Question: I have a random string like this:
2|TSB;1|NoA;17|IPR;3|RNA;1|NVM;6|OTH;13|UEE
The output need to go in a table like this:
'''
<html xmlns:exsl="http://exslt.org/common">
<head>
</head>
<body>
<table border="1">
<tr>
<td>2</td>
<td>-</td>
<td>TSB</td>
<td></td>
<td></td>
<td>-</td>
<td>OSA</td>
<td></td>
<td>17</td>
<td>-</td>
<td>IP</td>
<td></td>
<td>1</td>
<td>-</td>
<td>NoAgent</td>
<td colspan="4"></td>
</tr>
<tr>
<td></td>
<td>-</td>
<td>LO</td>
<td></td>
<td>13</td>
<td>-</td>
<td>UEE</td>
<td></td>
<td></td>
<td>-</td>
<td>MES</td>
<td></td>
<td>1</td>
<td>-</td>
<td>NoVM</td>
<td colspan="4"></td>
</tr>
<tr>
<td></td>
<td>-</td>
<td>SIT</td>
<td></td>
<td>3</td>
<td>-</td>
<td>RNA</td>
<td></td>
<td></td>
<td>-</td>
<td>NSR</td>
<td></td>
<td></td>
<td>-</td>
<td>ITF</td>
<td>6</td>
<td>-</td>
<td>OTH</td>
</tr>
</table>
</body>
</html>
'''
What creates a table like this

The string has sometimes more information sometimes less.
examples are:
- - -
Summary:
The order in the input string can be random but the output table needs to be as in the provided table.
Listed table has 3 rows with 4 columns of each 3 cells separated by an empty cell but I might want to change this to 4 rows with 3 columns of each 3 cells separated by an empty cell.
The output is created from inside a template. The xsl uses apply and calls several templates to create the output where this table will be part of.
The data is included from an external file like this:
'''
<xsl:apply-templates select="document('file://LocalHost/DATA/DialStatsExamp.xml')" mode="my-mode">
<xsl:with-param name="WGroup" select="$WG" />
<xsl:with-param name="CSII" select="$CurrentShiftInboundInteractions" />
</xsl:apply-templates>
'''
I struggle to extract the concatenated string into the table all attempts made result in a random order of how the parameters are extracted using logic like this:
'''
<xsl:template name="divideSemiColonVariables">
<xsl:param name="to-be-divided"/>
<xsl:param name="delimiter"/>
<xsl:choose>
<xsl:when test="contains($to-be-divided,$delimiter)">
<xsl:value-of select="substring-before($to-be-divided,$delimiter)"/>
<xsl:text>,</xsl:text>
<xsl:call-template name="divideSemiColonVariables">
<xsl:with-param name="to-be-divided" select="substring-after($to-be-divided,$delimiter)"/>
<xsl:with-param name="delimiter" select="','"/>
</xsl:call-template>
</xsl:when>
<xsl:otherwise>
<xsl:value-of select="$to-be-divided"/>
</xsl:otherwise>
</xsl:choose>
'''
Note: The above code is an simplified version of what I use.
Any suggestions of how I could approach this problem in a different way getting the required result would be appreciated.
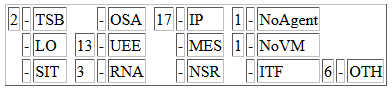
Answer: I couldn't understand how to refer to the input string. In the following example, it is referred to as "yourstring".
The idea here is to tokenize the input string into nodes that can then be called by name. The tokenizing template creates a node-set that looks like this:
'''
<token name="TSB">2</token>
<token name="NoA">1</token>
<token name="IPR">17</token>
<token name="RNA">3</token>
<token name="NVM">1</token>
<token name="OTH">6</token>
<token name="UEE">13</token>
'''
With this in place, you can call the required datum exactly where you need it, simply by:
'''
xsl:value-of select="$data-set[@name='xyz']"/>
'''
Here's an example for the first row of your table:
'''
<xsl:stylesheet version="1.0"
xmlns:xsl="http://www.w3.org/1999/XSL/Transform"
xmlns:exsl="http://exslt.org/common"
extension-element-prefixes="exsl">
<xsl:output method="xml" omit-xml-declaration="yes" version="1.0" encoding="utf-8" indent="yes"/>
<xsl:variable name="data">
<xsl:call-template name="tokenize">
<xsl:with-param name="string" select="yourstring"/>
</xsl:call-template>
</xsl:variable>
<xsl:variable name="data-set" select="exsl:node-set($data)/token" />
<xsl:template match="/">
<table border="1">
<tr>
<td><xsl:value-of select="$data-set[@name='TSB']"/></td>
<td>-</td>
<td>TSB</td>
<td></td>
<td></td>
<td>-</td>
<td>OSA</td>
<td></td>
<td><xsl:value-of select="$data-set[@name='IPR']"/></td>
<td>-</td>
<td>IP</td>
<td></td>
<td><xsl:value-of select="$data-set[@name='NoA']"/></td>
<td>-</td>
<td>NoAgent</td>
<td colspan="4"></td>
</tr>
<!-- etc. -->
</table>
</xsl:template>
<xsl:template name="tokenize">
<xsl:param name="string"/>
<xsl:param name="delimiter" select="';'"/>
<xsl:choose>
<xsl:when test="contains($string, $delimiter)">
<xsl:variable name="token" select="substring-before($string, $delimiter)" />
<token name="{substring-after($token, '|')}">
<xsl:value-of select="substring-before($token, '|')"/>
</token>
<!-- recursive call -->
<xsl:call-template name="tokenize">
<xsl:with-param name="string" select="substring-after($string, $delimiter)"/>
</xsl:call-template>
</xsl:when>
<xsl:otherwise>
<token name="{substring-after($string, '|')}">
<xsl:value-of select="substring-before($string, '|')"/>
</token>
</xsl:otherwise>
</xsl:choose>
</xsl:template>
</xsl:stylesheet>
'''